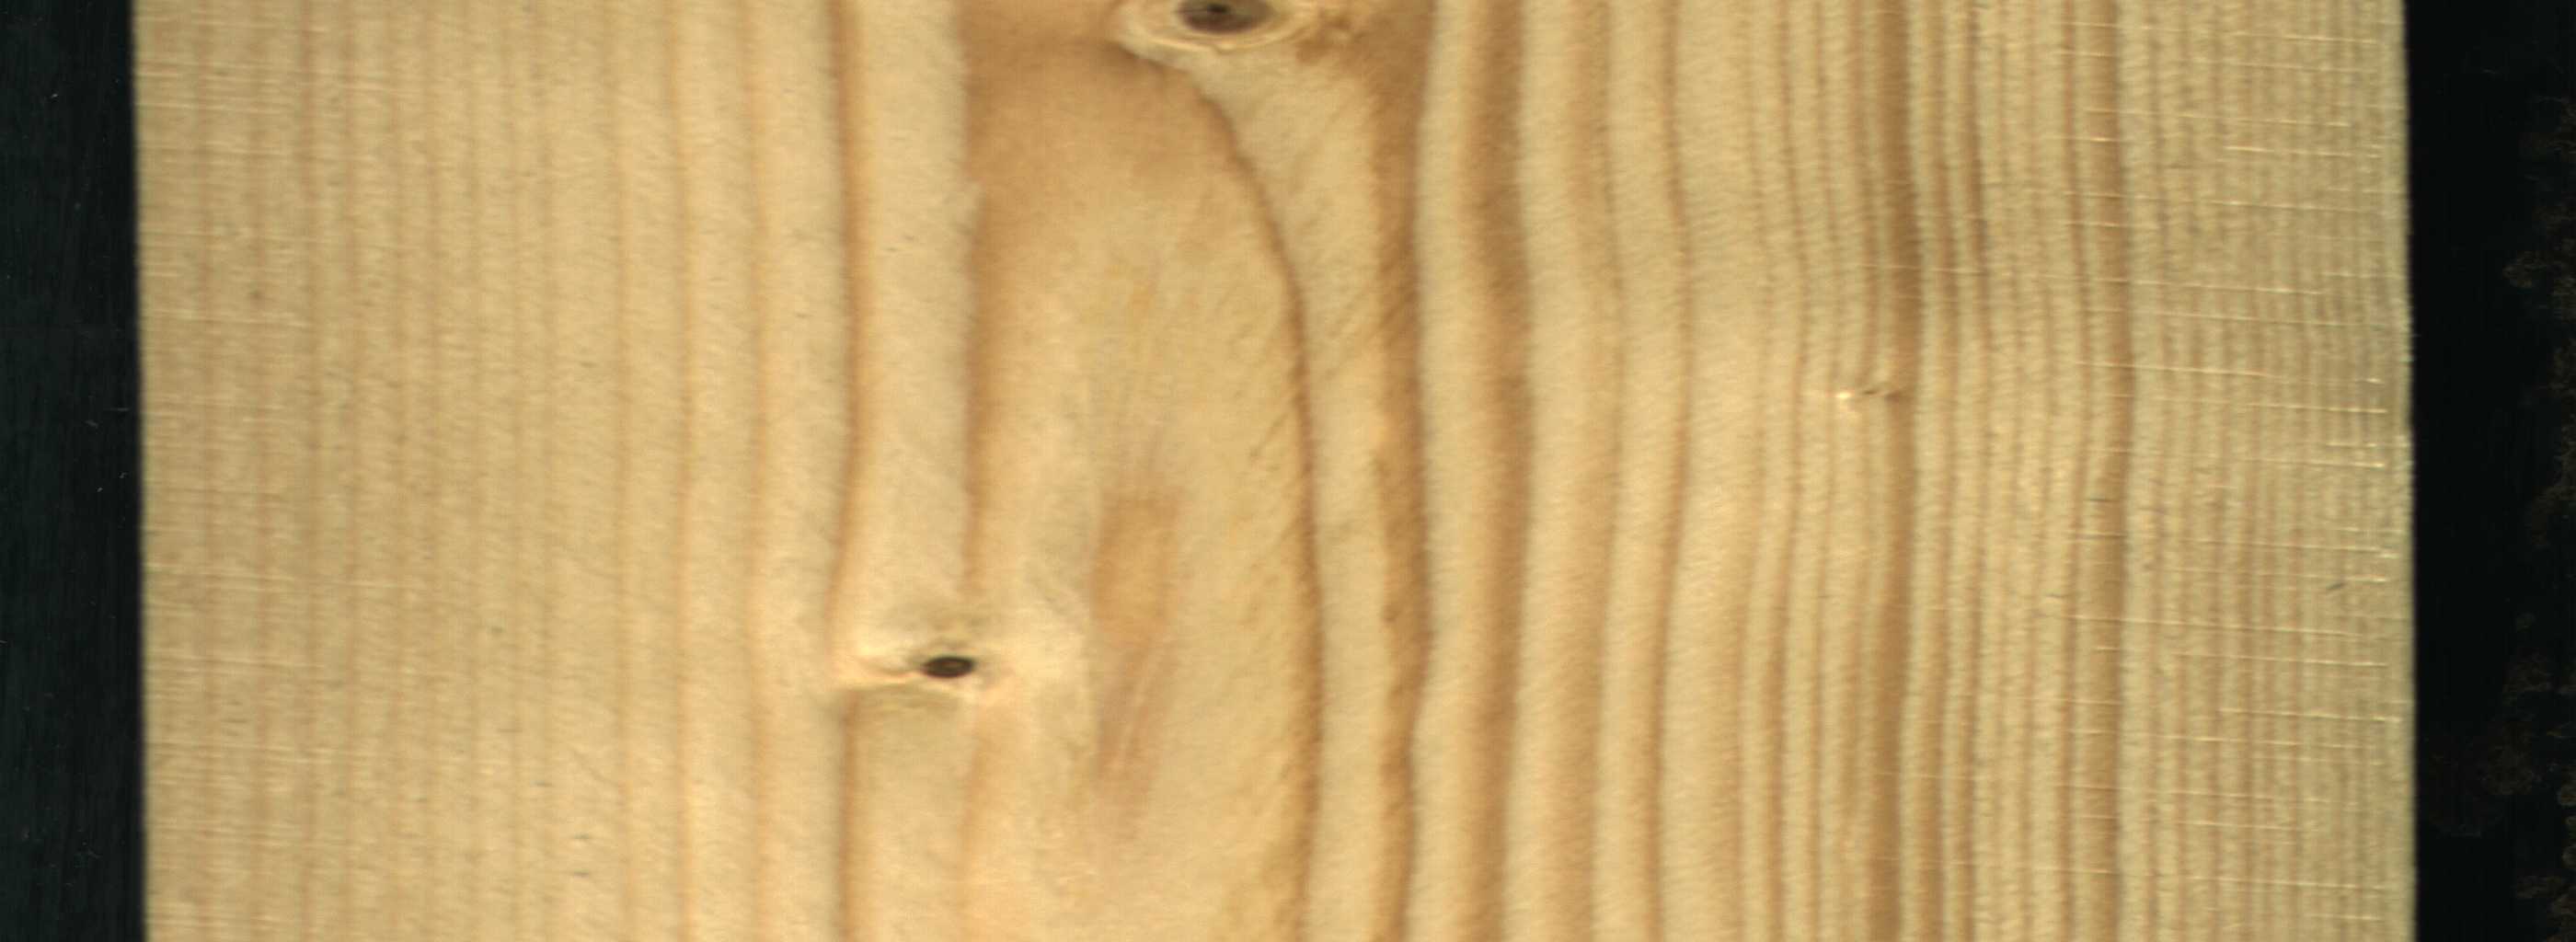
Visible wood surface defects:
Live_Knot
Live_Knot